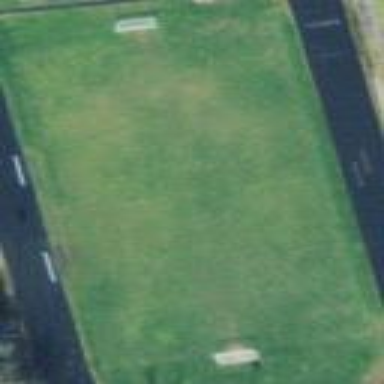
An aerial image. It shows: Pitch for American football.